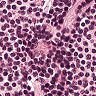
Metastatic tissue present: no